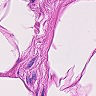
Metastatic tissue present: no